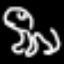
Label: frog